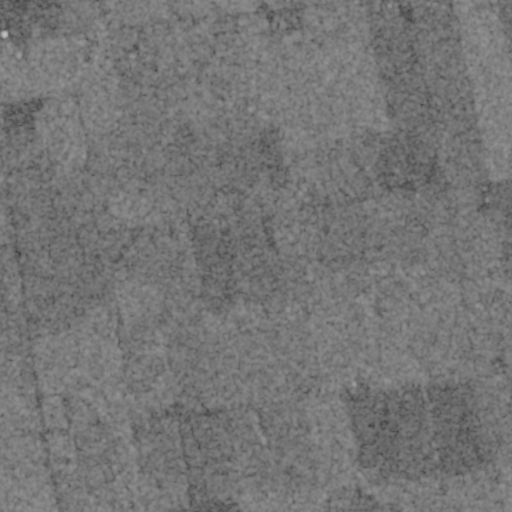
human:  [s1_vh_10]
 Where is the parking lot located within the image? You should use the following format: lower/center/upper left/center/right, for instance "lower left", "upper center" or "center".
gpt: The parking lot is located in the upper left of the image.
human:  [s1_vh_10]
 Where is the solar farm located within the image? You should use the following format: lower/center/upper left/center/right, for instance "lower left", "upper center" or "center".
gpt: The solar farm is located in the center right of the image.
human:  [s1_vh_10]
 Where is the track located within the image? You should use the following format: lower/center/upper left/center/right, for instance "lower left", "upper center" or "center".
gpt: There is no track in the image.

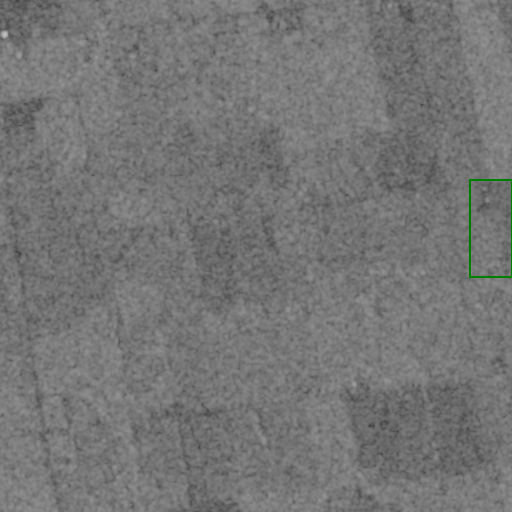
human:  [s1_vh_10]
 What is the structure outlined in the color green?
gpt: The structure outlined in green is a solar farm.
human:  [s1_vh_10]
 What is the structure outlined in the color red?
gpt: There is no red outline.